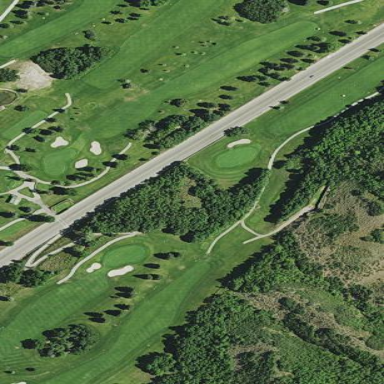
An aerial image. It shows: Rough area on grassy golf course.